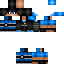
A male skeleton skin with dark skin, wearing brown long hair dressed in a blue armor chest and black pants, featuring a closed mouth.